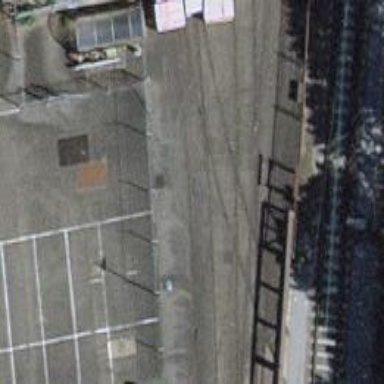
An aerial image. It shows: Railway crossing.